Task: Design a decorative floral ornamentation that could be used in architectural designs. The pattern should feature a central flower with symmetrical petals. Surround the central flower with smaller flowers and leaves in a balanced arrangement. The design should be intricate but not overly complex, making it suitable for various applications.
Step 341:
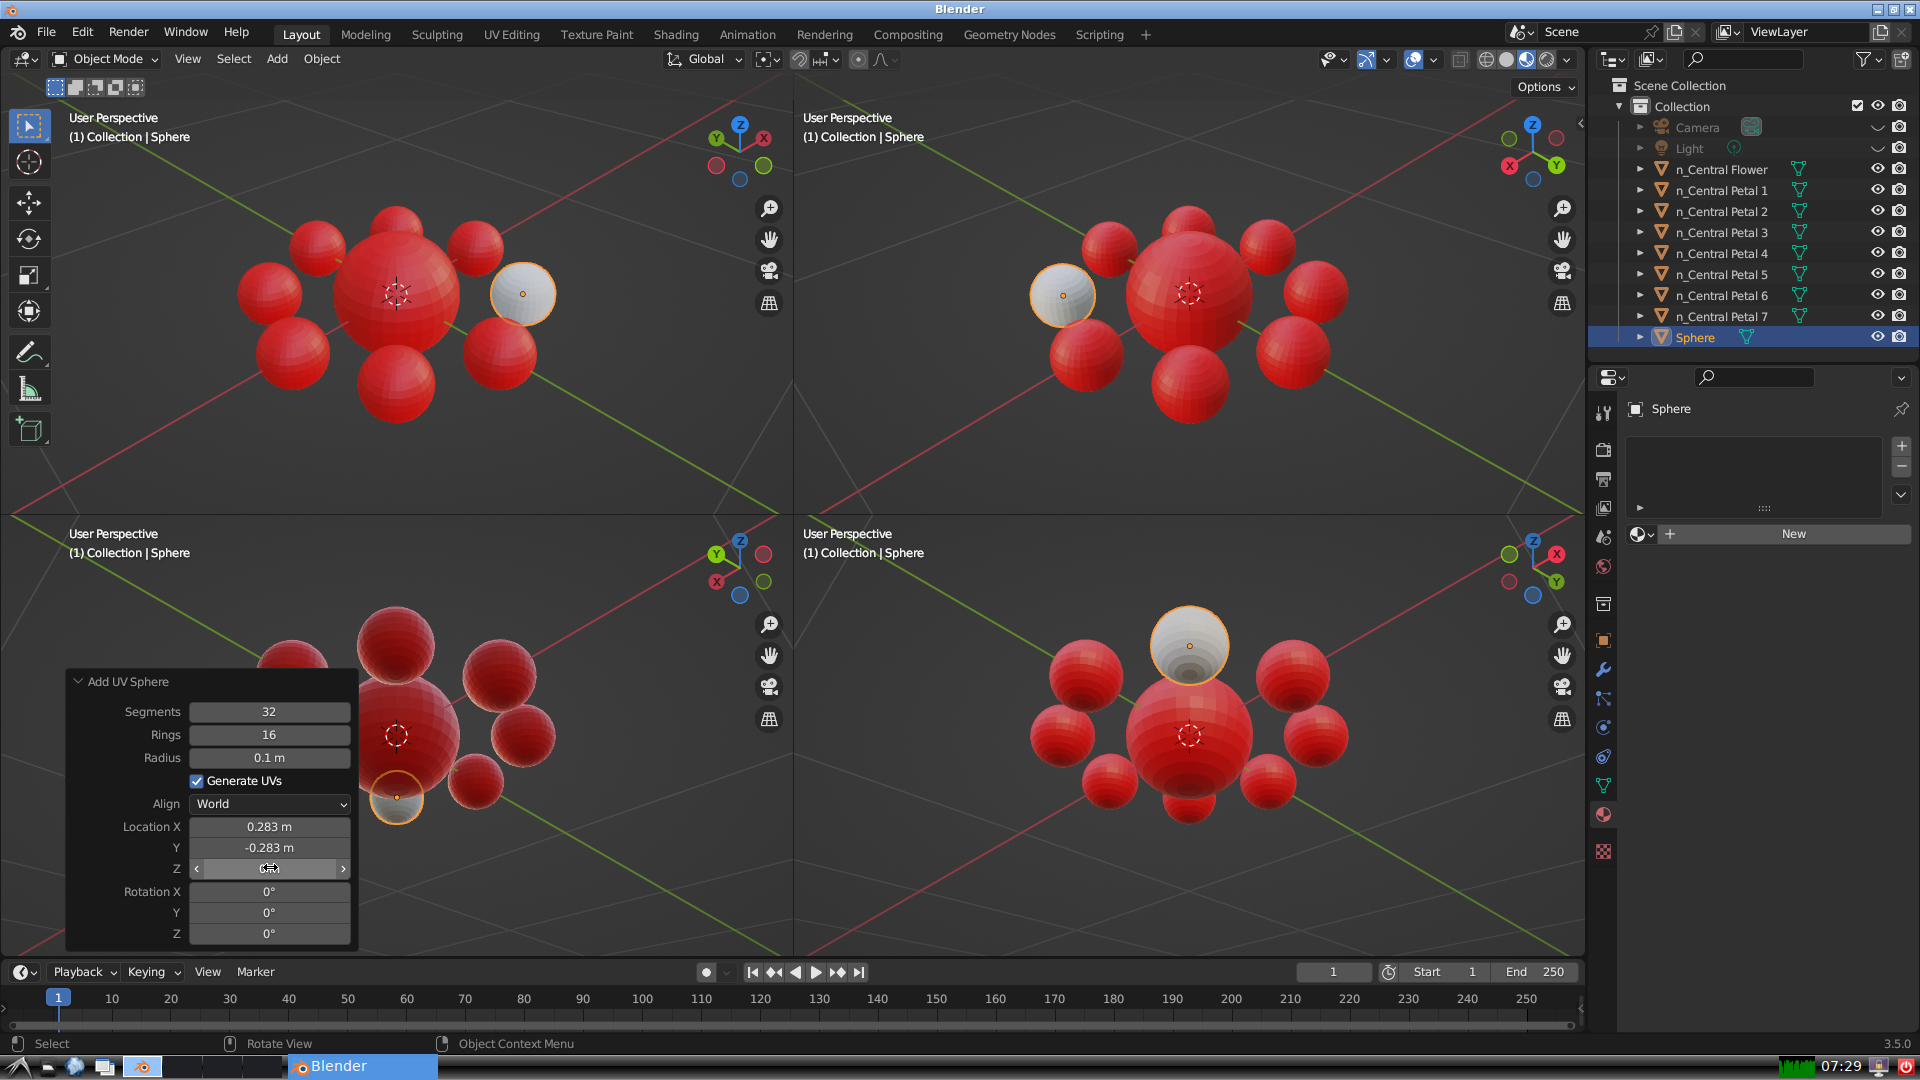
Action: {"mouse_move": [960, 540]}